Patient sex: M
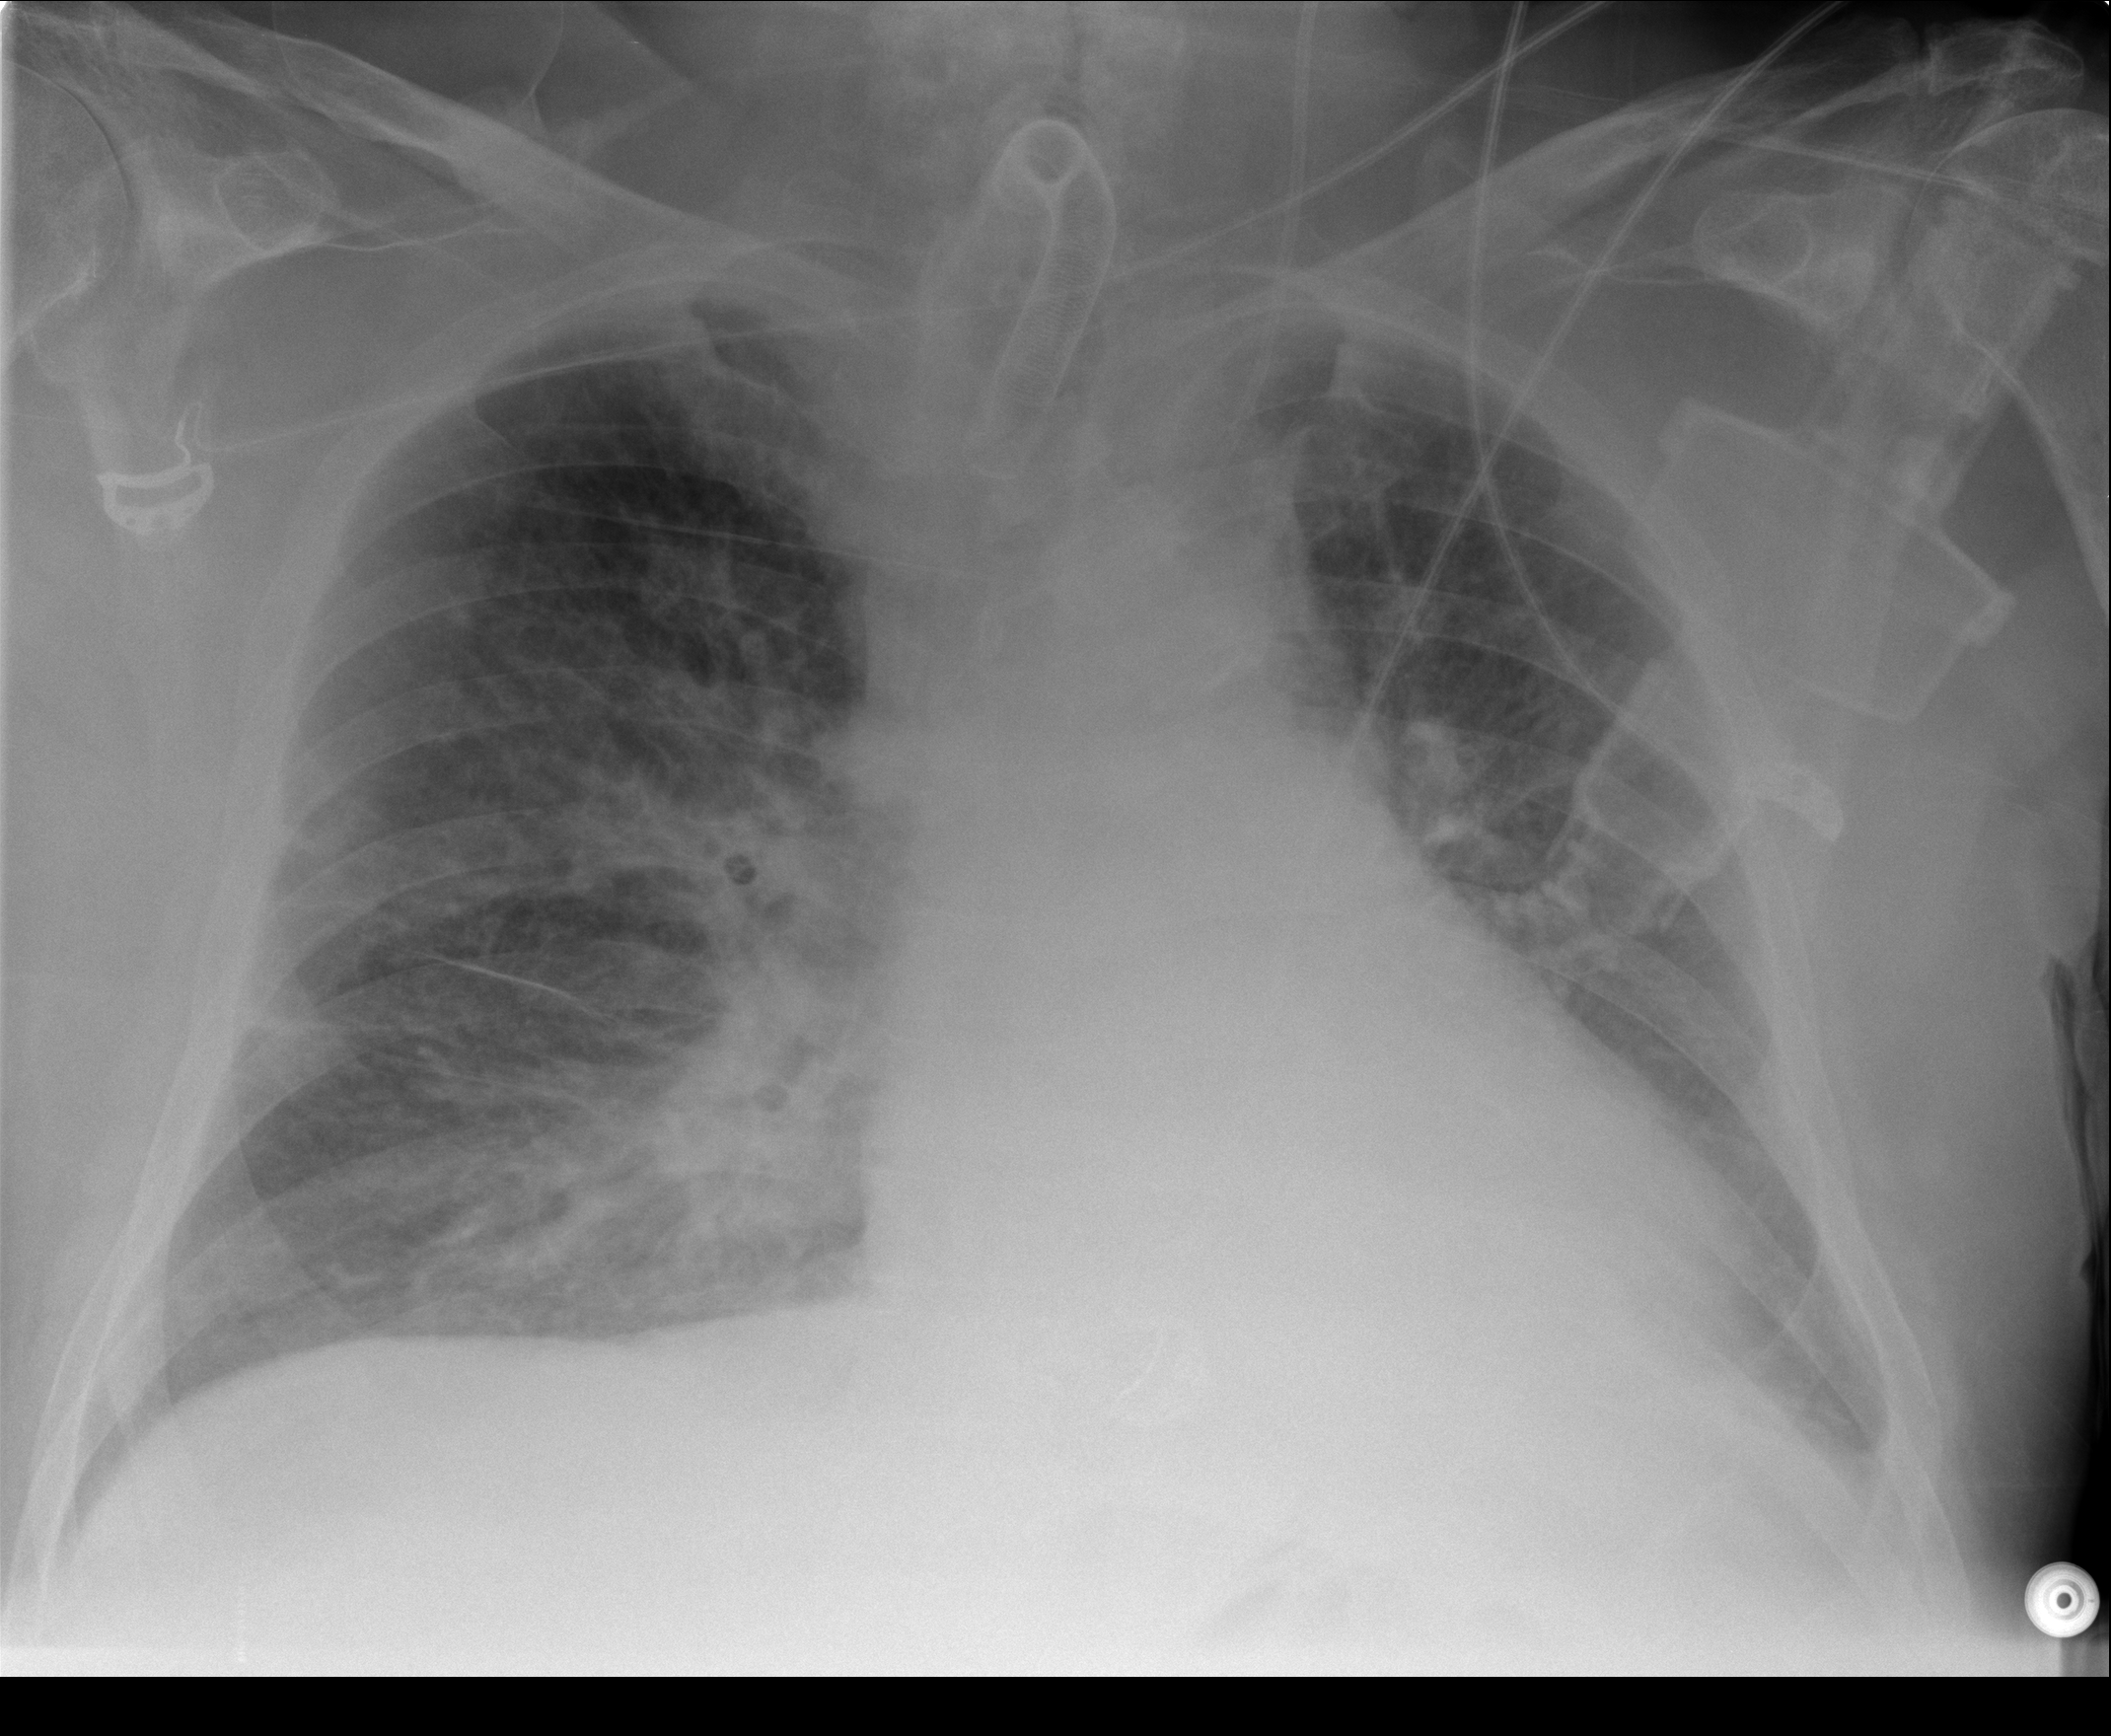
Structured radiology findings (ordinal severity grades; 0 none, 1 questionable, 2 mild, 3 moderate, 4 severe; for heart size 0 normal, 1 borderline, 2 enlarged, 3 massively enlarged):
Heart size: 0
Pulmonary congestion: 2
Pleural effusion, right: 0
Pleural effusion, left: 0
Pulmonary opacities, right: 3
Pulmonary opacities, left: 0
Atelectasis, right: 2
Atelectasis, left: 0